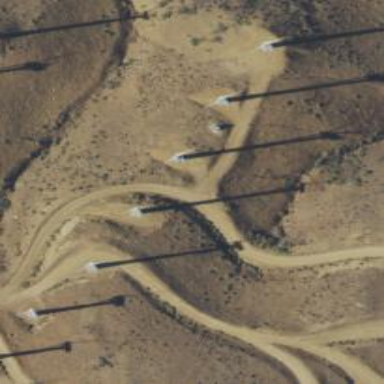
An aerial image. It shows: Wind power generator utilizing wind turbines.